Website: lowes
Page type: payment
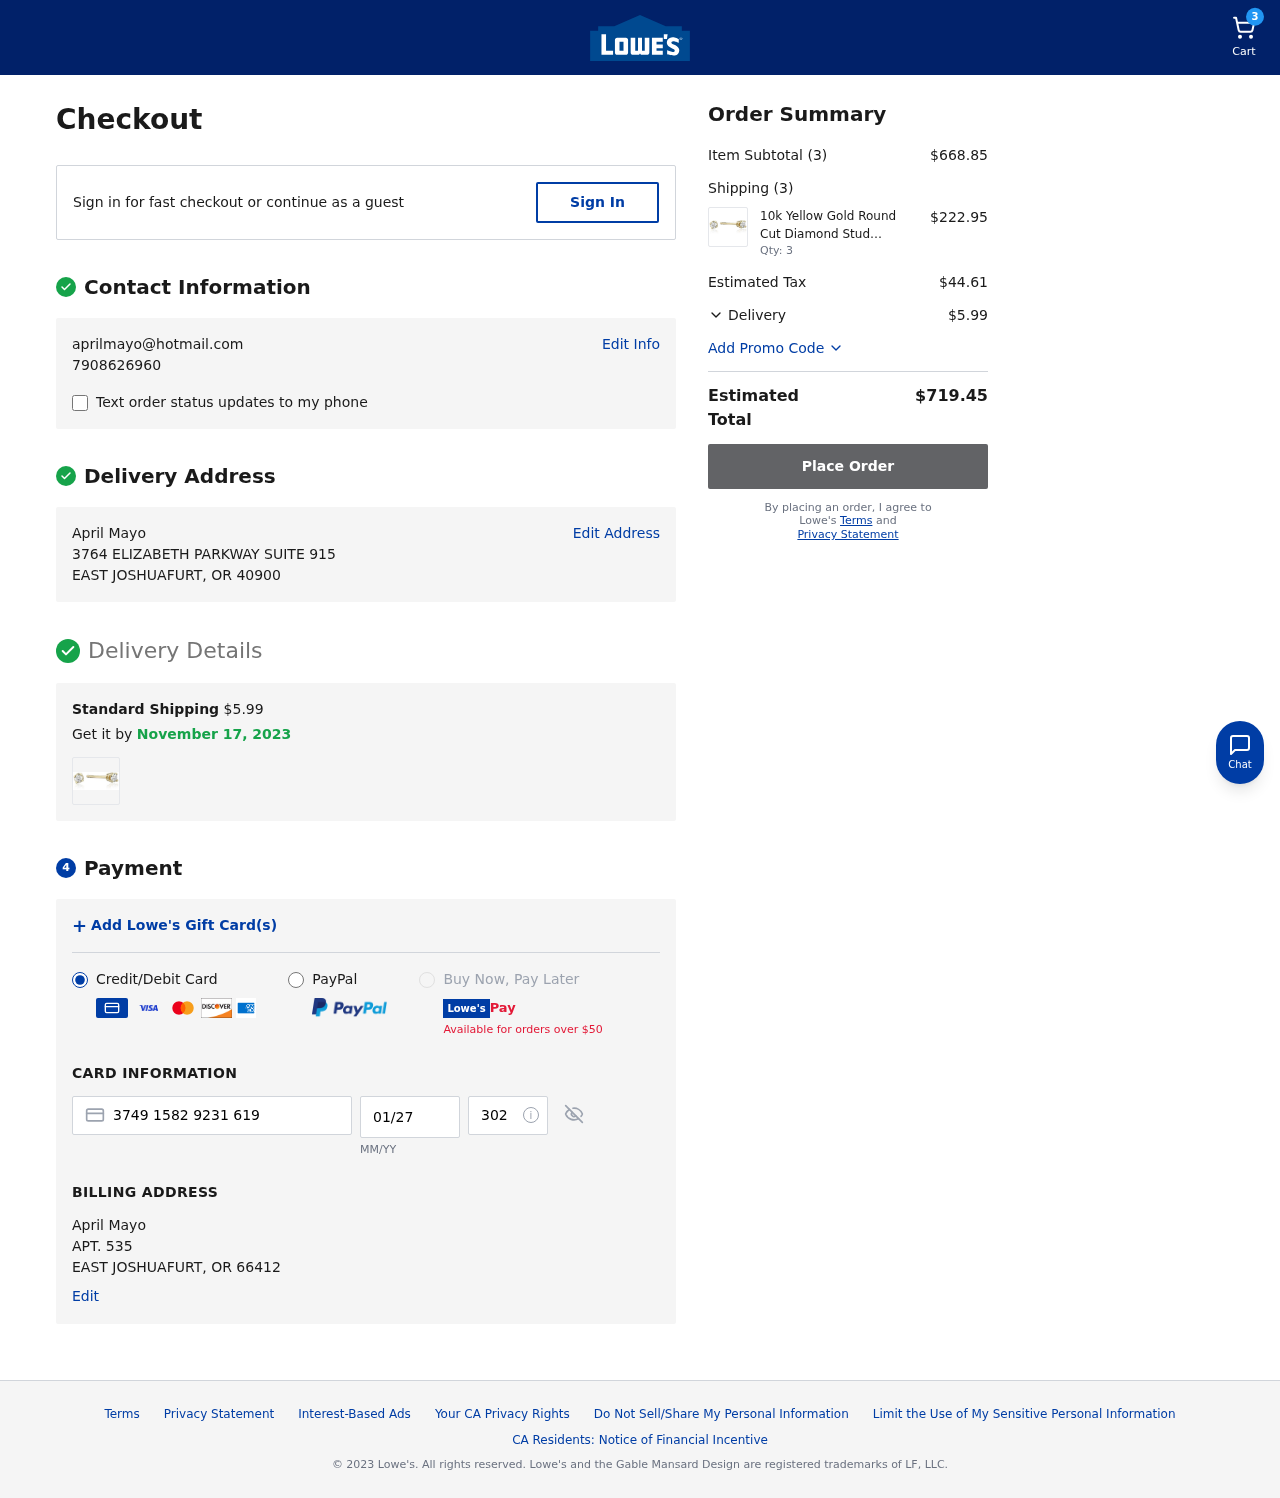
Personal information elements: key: PII_CARD_CVV
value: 3025
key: PII_CARD_EXPIRY
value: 01/27
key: PII_CARD_NUMBER
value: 3749 1582 9231 619
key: PII_CITY_STATE_ZIP2
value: EAST JOSHUAFURT, OR 66412
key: PII_EMAIL
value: aprilmayo@hotmail.com
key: PII_FULLNAME
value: April Mayo
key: PII_FULLNAME2
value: April Mayo
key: PII_PHONE
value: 7908626960
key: PII_STREET
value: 3764 ELIZABETH PARKWAY SUITE 915
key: PII_STREET2
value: APT. 535
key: PII_CITY_STATE_ZIP
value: EAST JOSHUAFURT, OR 40900
Product elements: key: PRODUCT1_NAME
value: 10k Yellow Gold Round Cut Diamond Stud Earrings (1/10 cttw, J-K Color, I3 Clarity)
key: PRODUCT1_PRICE
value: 222.95
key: PRODUCT1_QUANTITY
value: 3
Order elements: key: ORDER_NUM_ITEMS
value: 3
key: ORDER_SHIPPING_COST
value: $5.99
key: ORDER_DELIVERY_DATE
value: November 17, 2023
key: ORDER_SUBTOTAL
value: $668.85
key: ORDER_NUM_ITEMS2
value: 3
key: ORDER_TAX
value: $44.61
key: ORDER_SHIPPING_COST2
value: $5.99
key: ORDER_TOTAL
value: $719.45